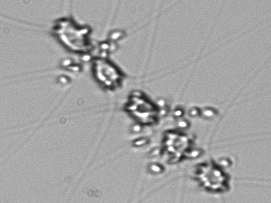
Label: Chaetoceros_didymus_TAG_external_flagellate